Field crop: tomato
Growth stage: 1
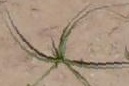
Species: cyperus